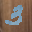
Label: 3